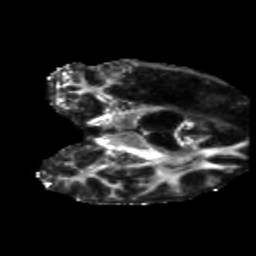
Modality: FA
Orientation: coronal
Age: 49
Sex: male
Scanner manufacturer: siemens
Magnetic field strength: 3 T
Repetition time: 5.25 s
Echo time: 0.08 s